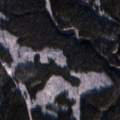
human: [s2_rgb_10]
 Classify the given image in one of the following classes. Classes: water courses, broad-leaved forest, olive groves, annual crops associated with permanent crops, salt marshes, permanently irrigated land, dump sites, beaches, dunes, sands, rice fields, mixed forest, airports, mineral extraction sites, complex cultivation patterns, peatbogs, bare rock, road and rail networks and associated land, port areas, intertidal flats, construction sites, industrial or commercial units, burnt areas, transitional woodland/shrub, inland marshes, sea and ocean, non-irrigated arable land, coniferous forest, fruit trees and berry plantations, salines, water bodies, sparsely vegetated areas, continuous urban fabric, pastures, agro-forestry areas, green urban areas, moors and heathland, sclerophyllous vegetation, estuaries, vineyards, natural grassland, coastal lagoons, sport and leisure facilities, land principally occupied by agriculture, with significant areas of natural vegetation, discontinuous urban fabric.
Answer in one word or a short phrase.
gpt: coniferous forest, transitional woodland/shrub